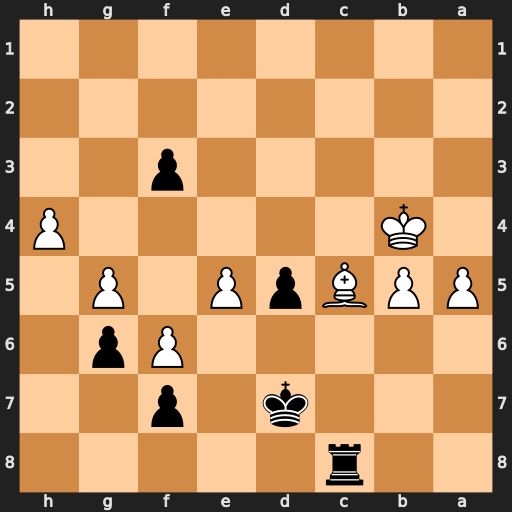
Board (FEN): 2r5/3k1p2/5Pp1/PPBpP1P1/1K5P/5p2/8/8
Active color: b
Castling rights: -
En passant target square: -
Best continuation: Rxc5 Kxc5 f2